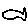
Label: fish